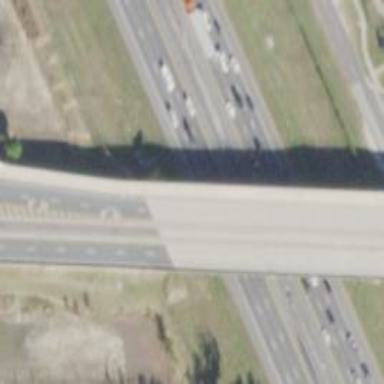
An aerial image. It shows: Tertiary road on asphalt surface passing over beam bridge.